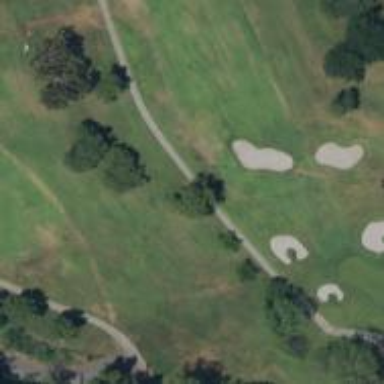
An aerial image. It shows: Service road designated as golf cart path.